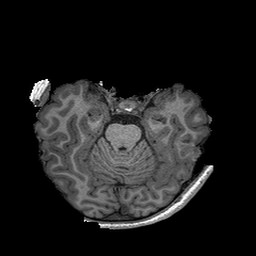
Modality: T1w
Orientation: coronal
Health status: healthy